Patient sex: M
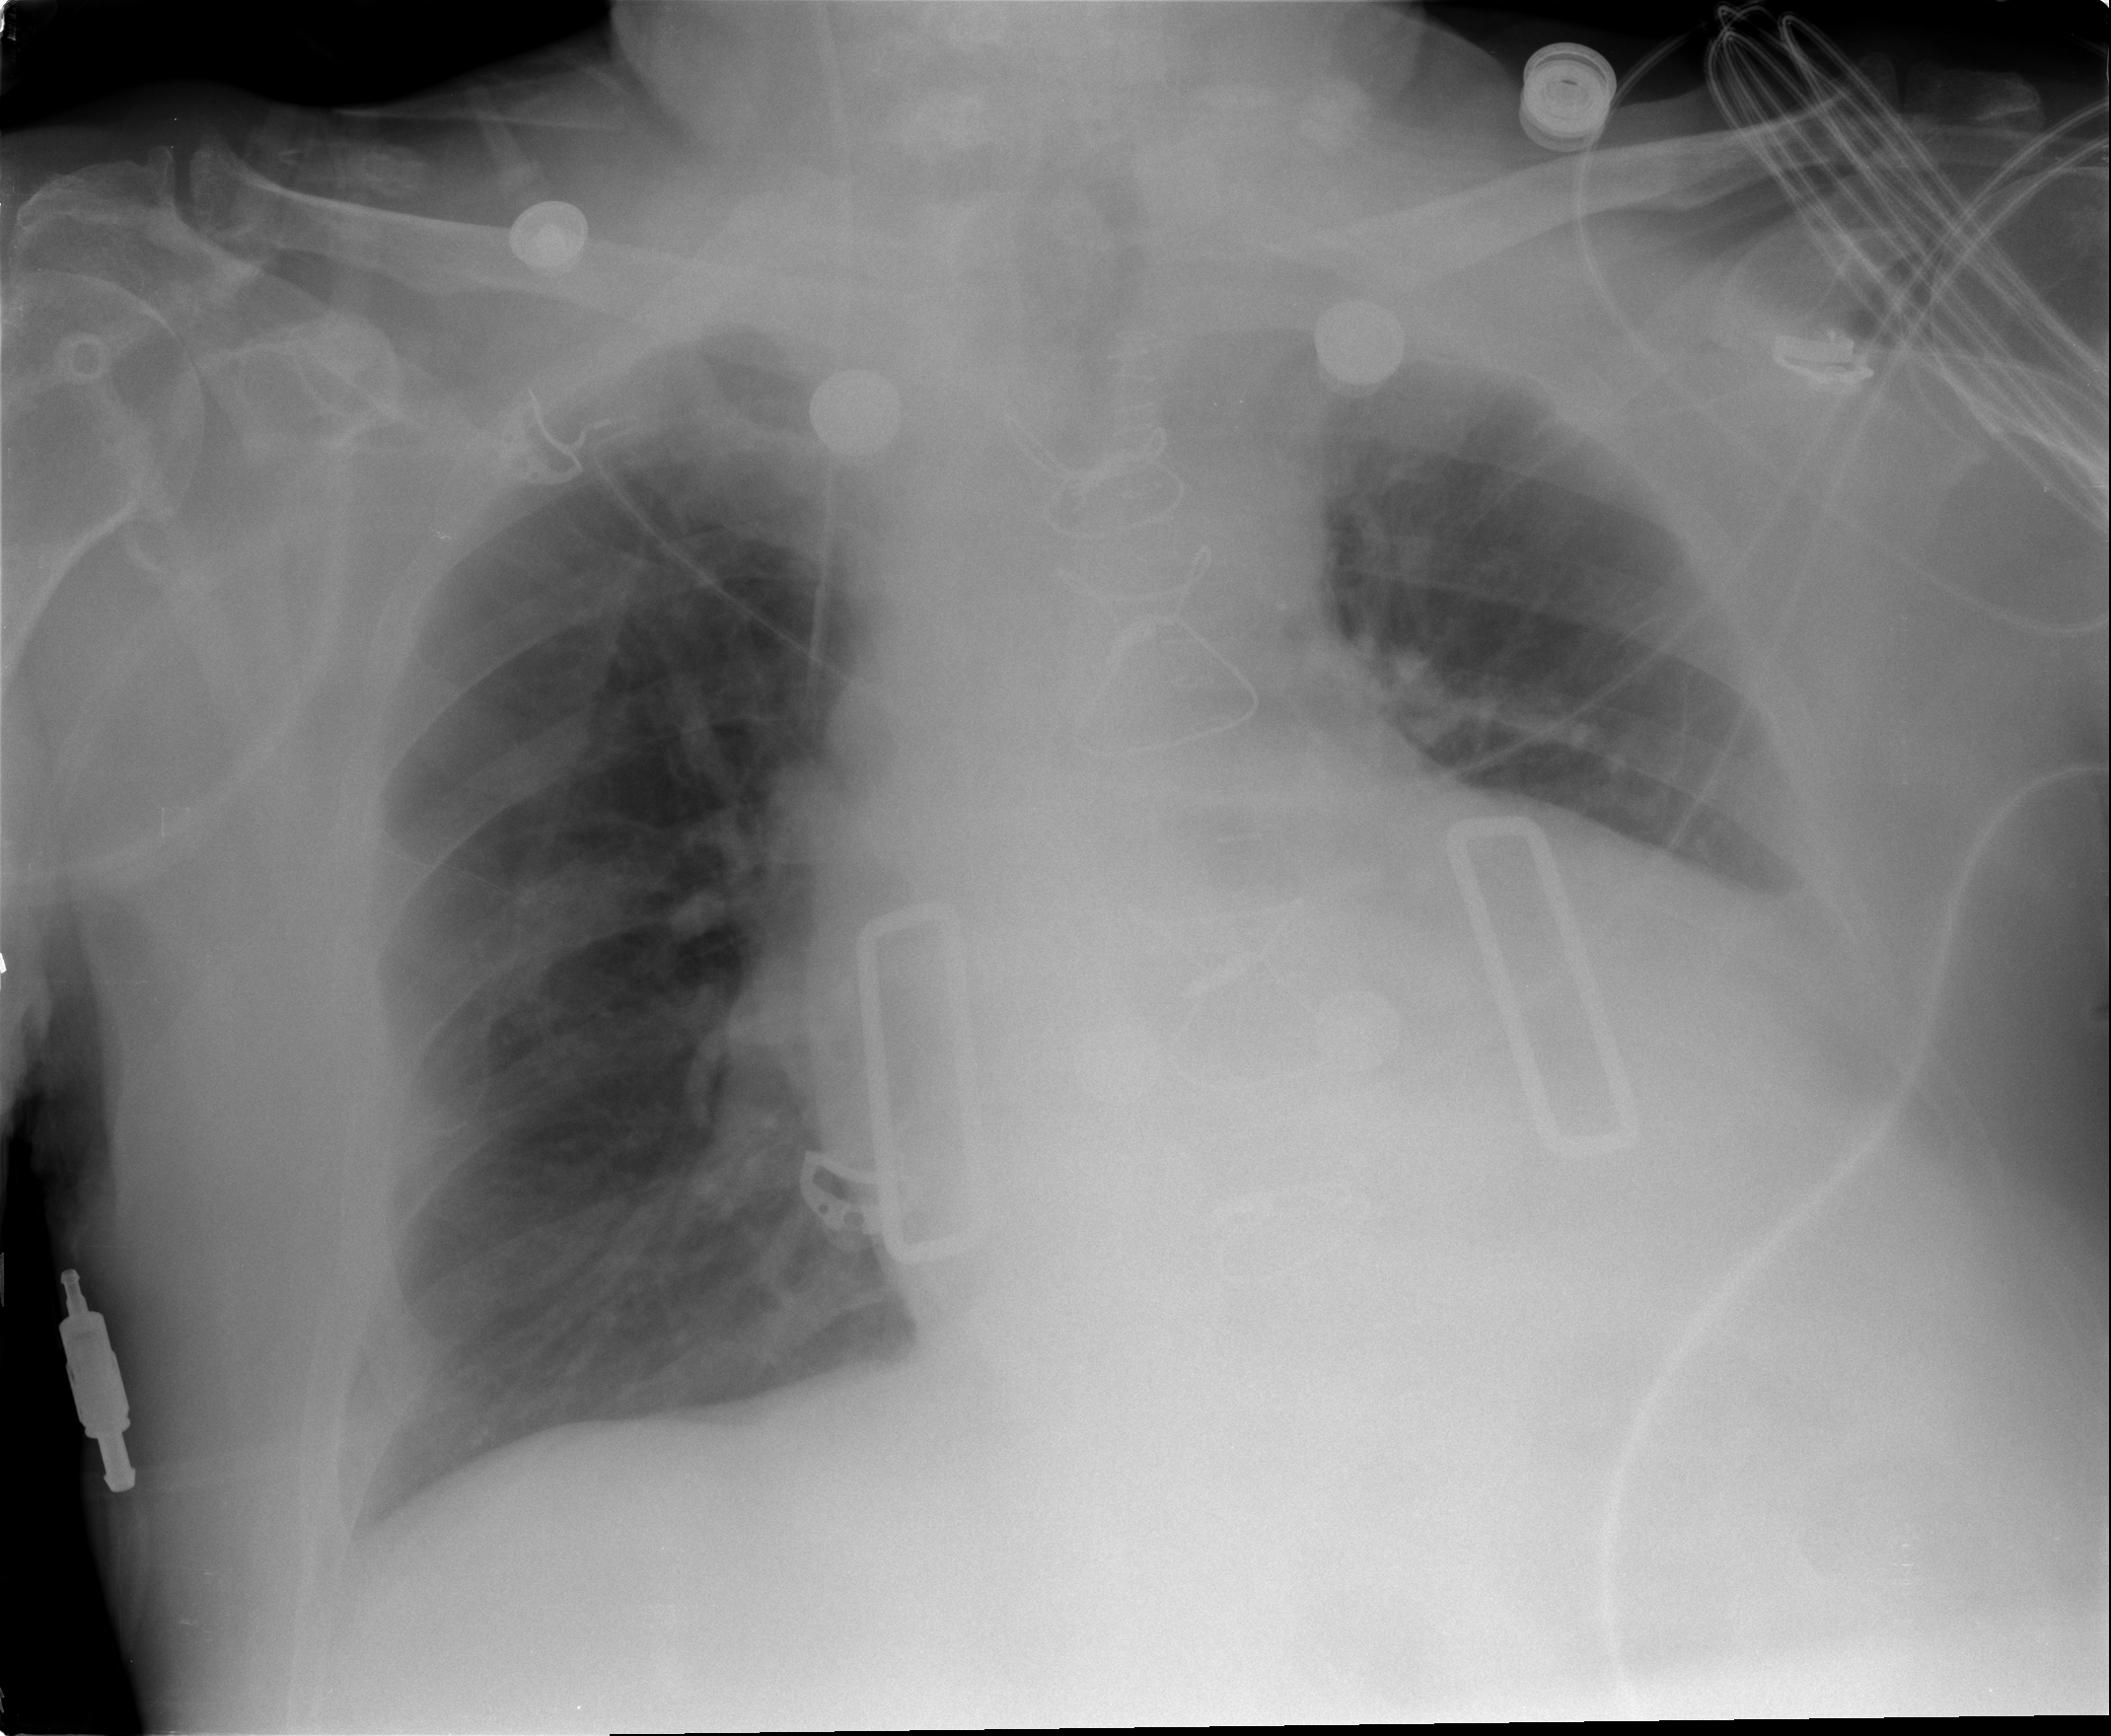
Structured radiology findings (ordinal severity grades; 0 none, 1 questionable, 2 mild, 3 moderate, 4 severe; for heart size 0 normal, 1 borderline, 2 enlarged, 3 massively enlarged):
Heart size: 2
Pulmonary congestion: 1
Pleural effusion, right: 1
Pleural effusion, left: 2
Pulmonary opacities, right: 0
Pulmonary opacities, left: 0
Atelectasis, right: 2
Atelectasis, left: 3